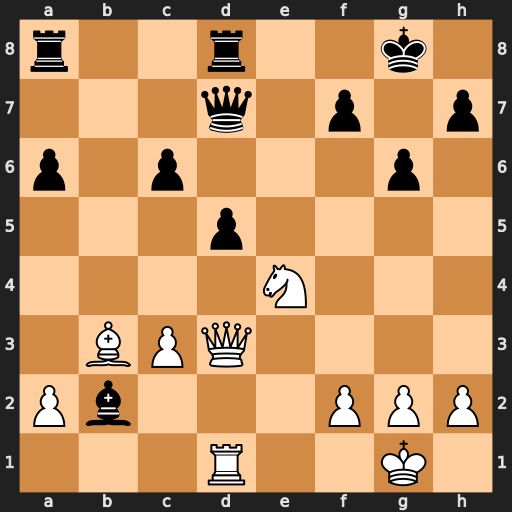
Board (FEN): r2r2k1/3q1p1p/p1p3p1/3p4/4N3/1BPQ4/Pb3PPP/3R2K1
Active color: w
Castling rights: -
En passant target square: -
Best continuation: Nf6+ Kf8 Nxd7+